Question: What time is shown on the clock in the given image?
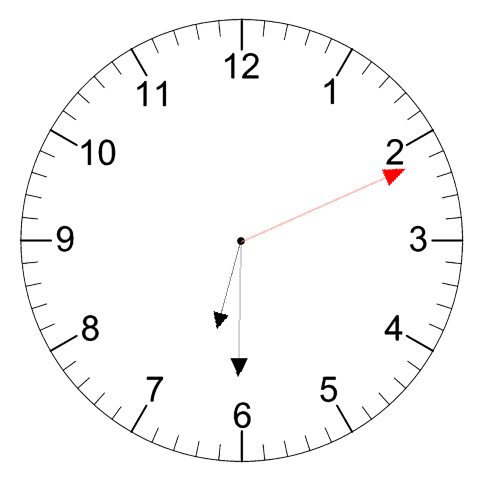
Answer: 06:30:11